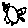
Label: cat